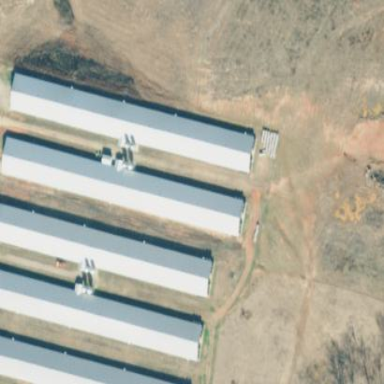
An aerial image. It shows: Poultry house.